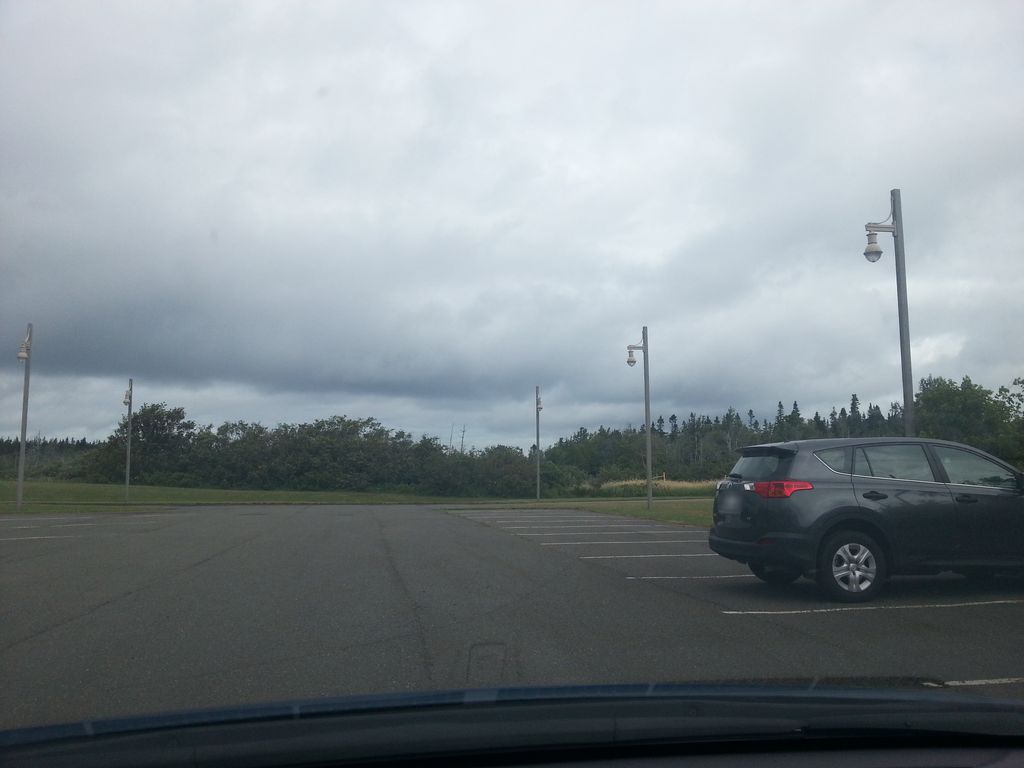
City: charlottetown